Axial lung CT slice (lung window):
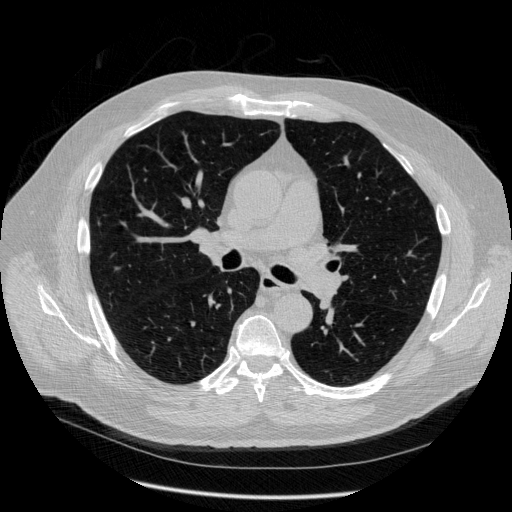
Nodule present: no